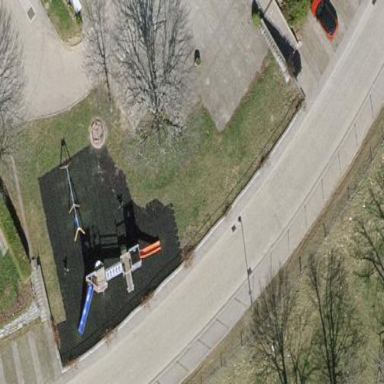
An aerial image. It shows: Playground area for leisure land.